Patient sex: F
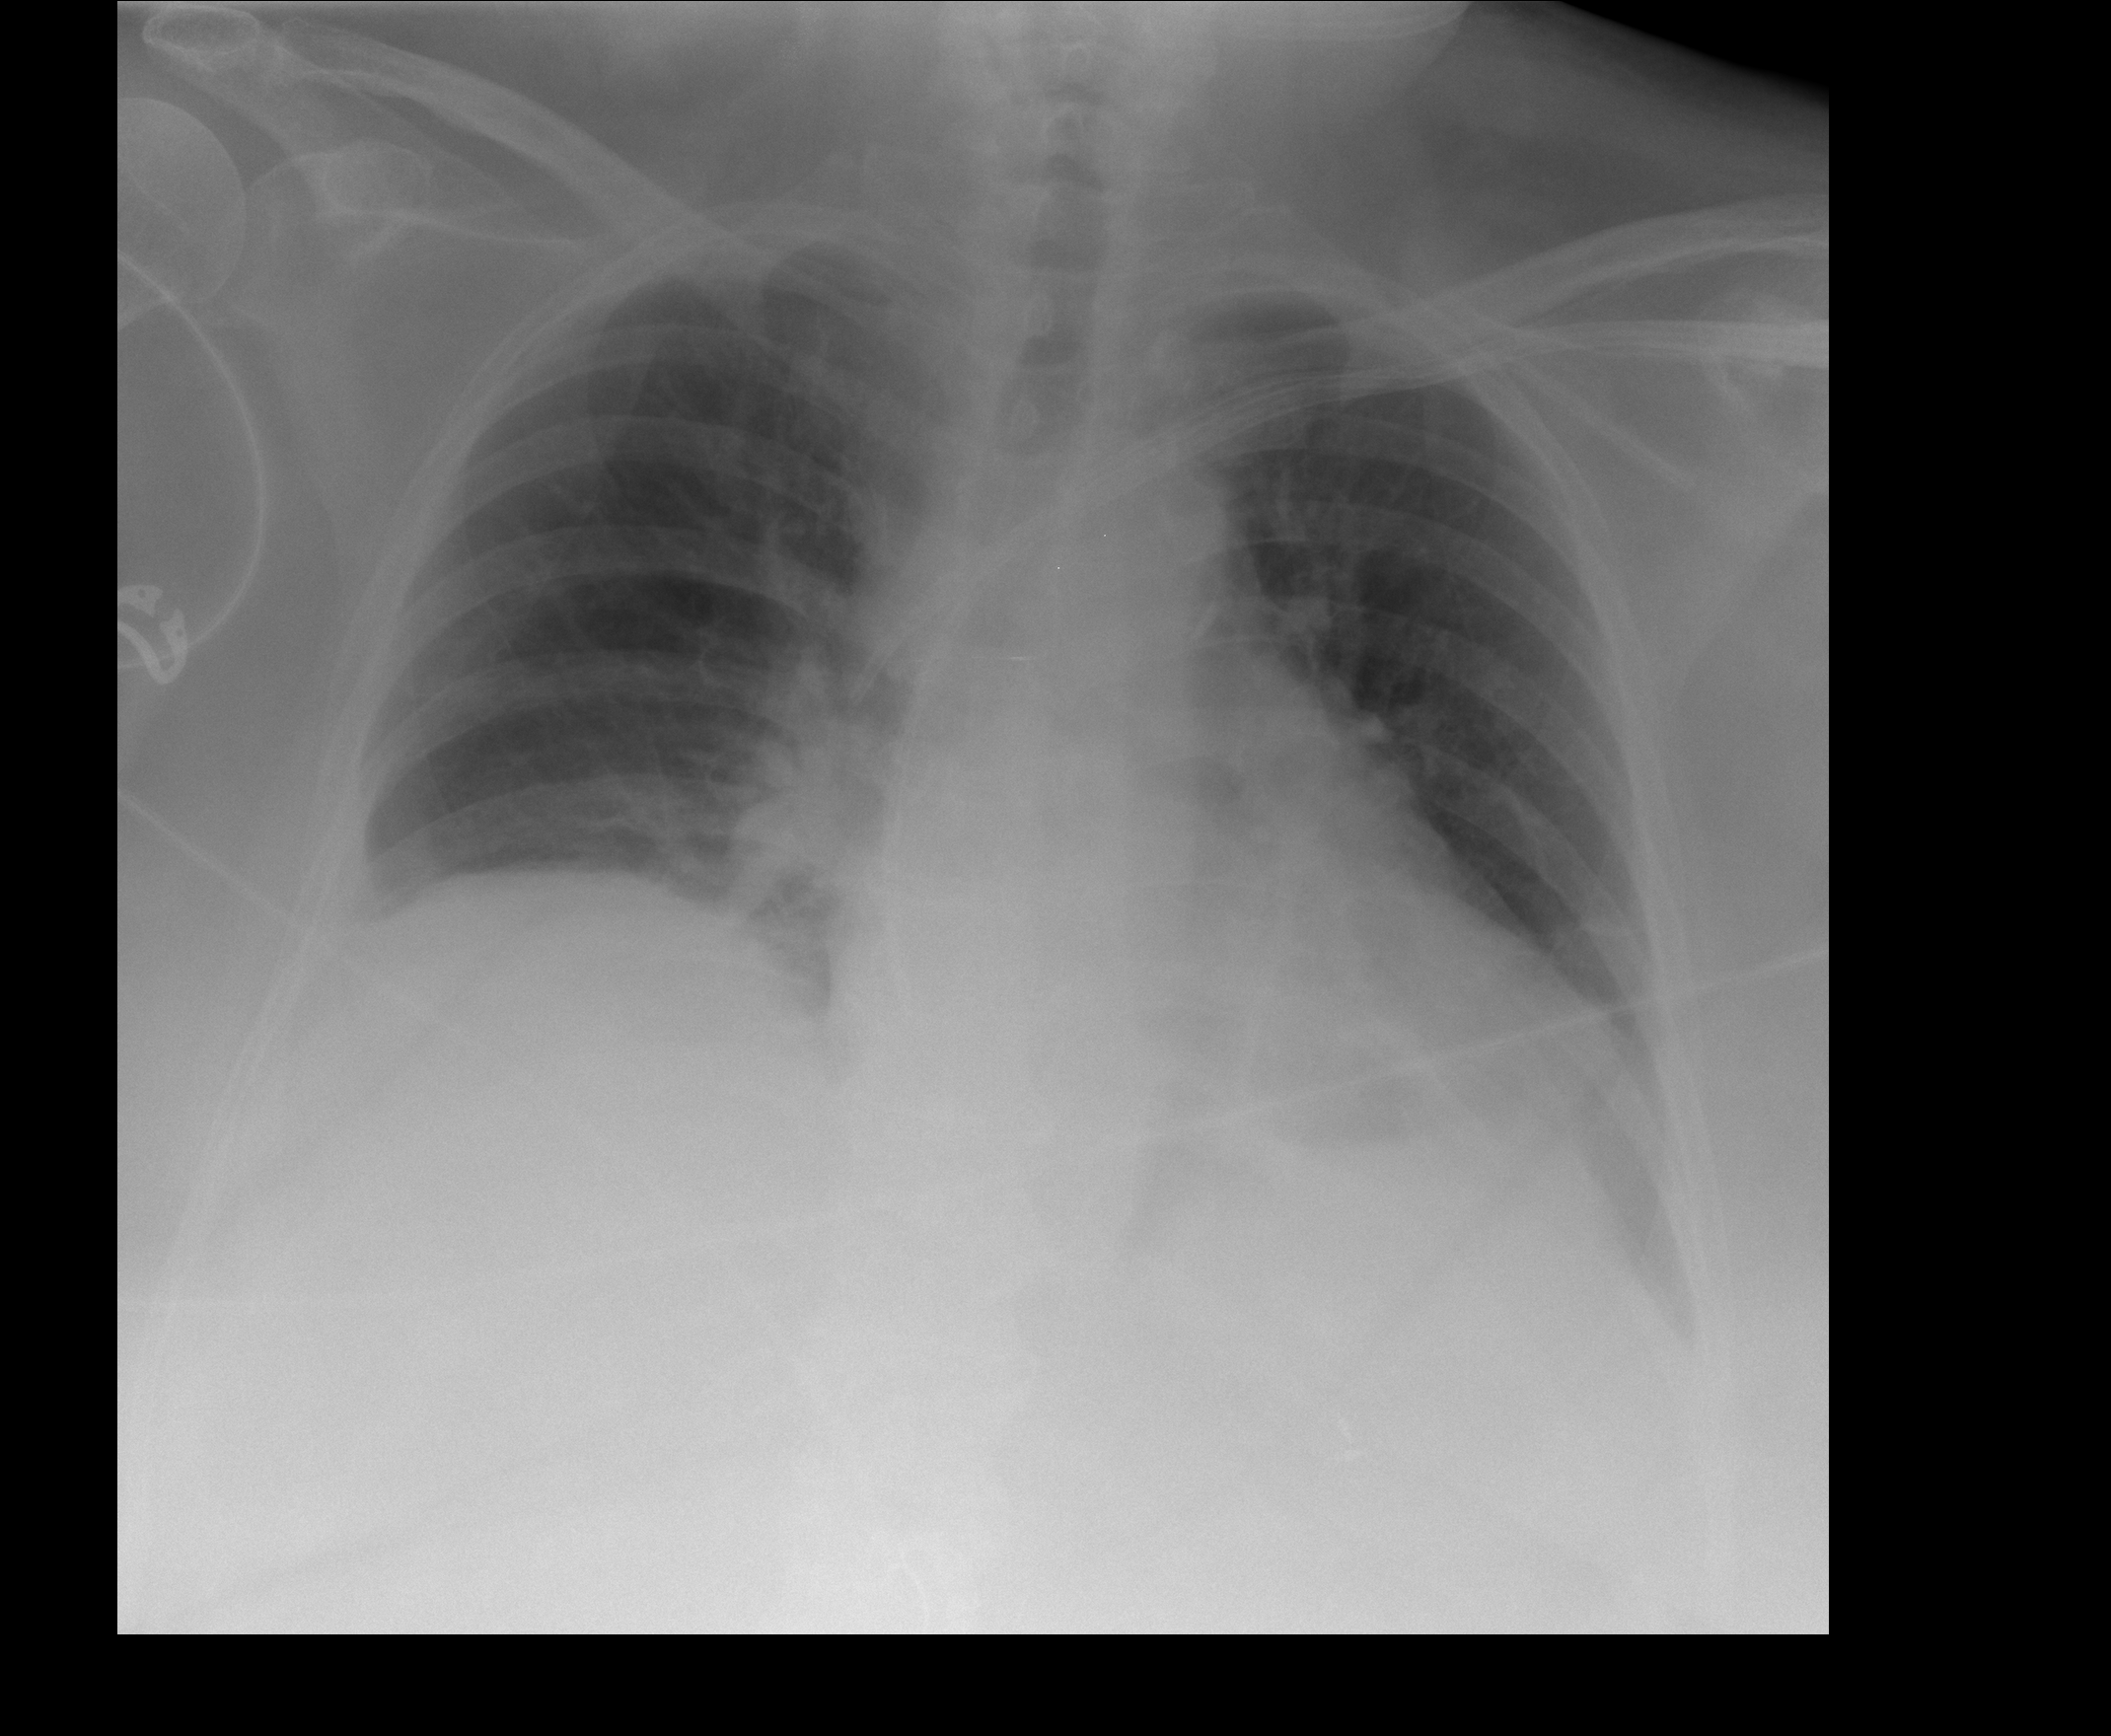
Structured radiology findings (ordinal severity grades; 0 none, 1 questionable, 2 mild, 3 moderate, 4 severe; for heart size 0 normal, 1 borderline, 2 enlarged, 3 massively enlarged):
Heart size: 2
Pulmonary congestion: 2
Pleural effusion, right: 0
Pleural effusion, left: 1
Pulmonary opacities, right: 0
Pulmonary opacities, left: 0
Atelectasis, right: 0
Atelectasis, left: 0